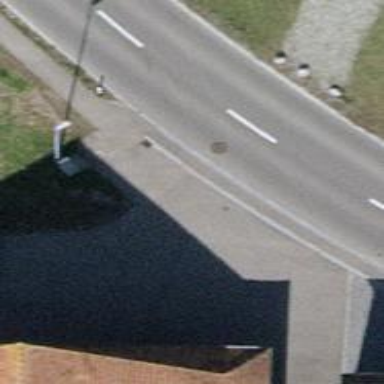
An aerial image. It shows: Tertiary road.